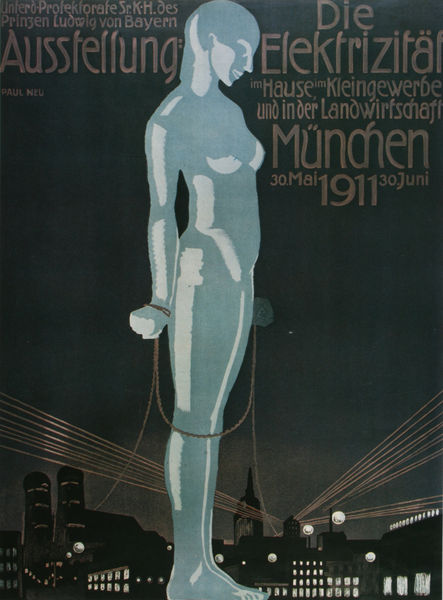
Titel: Ausstellung Die Elektrizität München 1911
Künstler: Paul Neu
Standort: München
Institution: Stadtmuseum
Schlagwörter: akt, blau, dunkel, mann, nackt, weiß, aquarell, stadt, brust, fenster, frau, grau, hell, hintergrund, lampe, lampen, licht, lichter, nacht, profil, schwarz, türkis, band, mensch, häuser, kirche, figur, gold, strick, theater, skulptur, statue, fesseln, brüste, schrift, papier, fassade, moderne, transport, kette, grafik, graphik, linien, werbung, beleuchtung, scheinwerfer, strom, jugendstil, weiblich, transparenz, hoch, striche, skyline, gestalt, türme, münchen, strahlen, kabel, seil, text, faust, ketten, stilisiert, plakat, kugeln, ausstellung, ausstellungsplakat, poster, vision, ludwig, austellung, frauenkirche, fessel, leitungen, stromleitungen, fortschritt, hochspannung, hochhäuser, leitung, sachlichkeit, gefesselt, elektrizität, größe, liebfrauenkirche, silhoutte, müncehn, metropolis, 1911, frauentürme, 30. mai 1911, ludwig von bayern, mnünchen, lamåe, frauenkirch, elektrizizät, tstatue